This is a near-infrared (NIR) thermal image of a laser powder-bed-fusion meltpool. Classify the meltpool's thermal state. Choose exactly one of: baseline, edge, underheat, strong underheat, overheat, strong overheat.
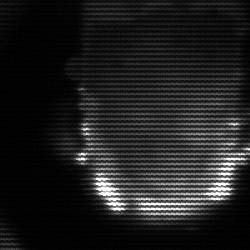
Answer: baseline